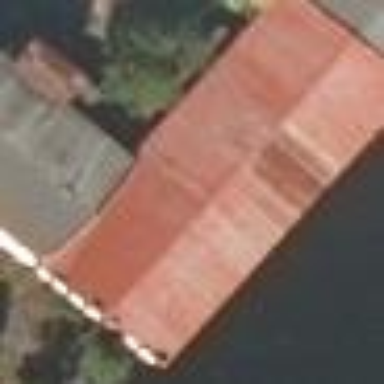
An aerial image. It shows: Industrial building.